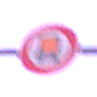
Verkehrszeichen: VerbotKennzeichnungspflichtigeKraftfahrzeugeGefaehrlicheGueter
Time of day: Dawn
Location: Outdoor (Nature)
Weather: PartlyCloudy
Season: NotSpecified
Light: Natural